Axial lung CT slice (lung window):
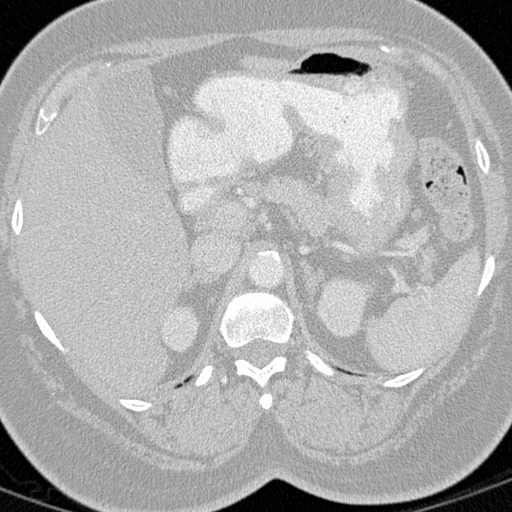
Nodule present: no